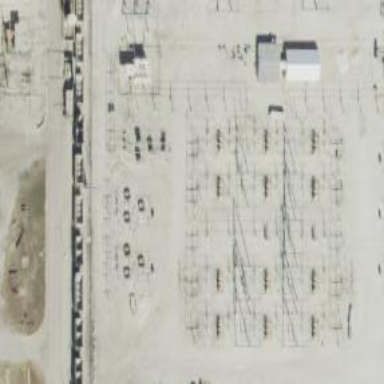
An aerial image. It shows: Switch used for power control.